Question: I'm creating a simple cipher and i got stuck on a weird problem with which i believe is with my IF's.
'''
char name[25];
char cipher[25];
gets(name);
int i;
for( i = 0; i <= 25; i++ )
{
cipher[i] = name[i];
if( name[i] = 'g' ) {
cipher[i] = 'a';
};
cout << cipher[i];
};
'''
'cipher[i] = name[i];' is there to copy one array to another, so then only one array gets changed. It works. And rest of the program, in my understanding, works like this: if there is a letter 'g' in 'name[0]', make it a letter 'a' in 'cipher[0]' and if there isn't, just skip, repeat 25 times. But the results are so random to me i don't understand what's going on at all...

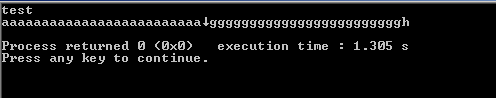
Answer: In your if statement, you're doing an assignment rather than comparison:
'if( name[i] = 'g' )' should have '==' like so: 'if( name[i] == 'g' )'